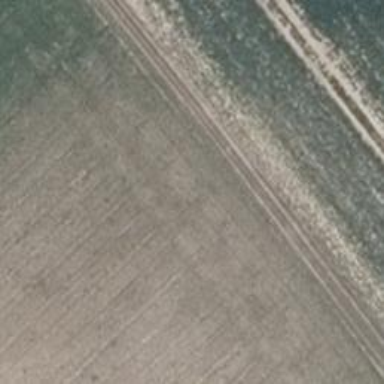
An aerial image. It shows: Track with very rough surface.